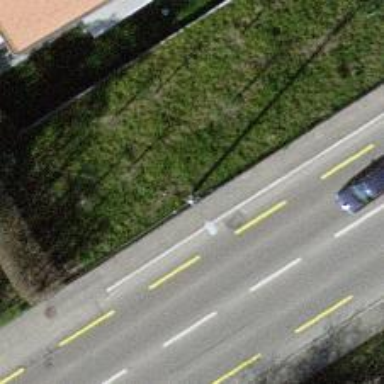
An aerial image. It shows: Straight brown pole for support.